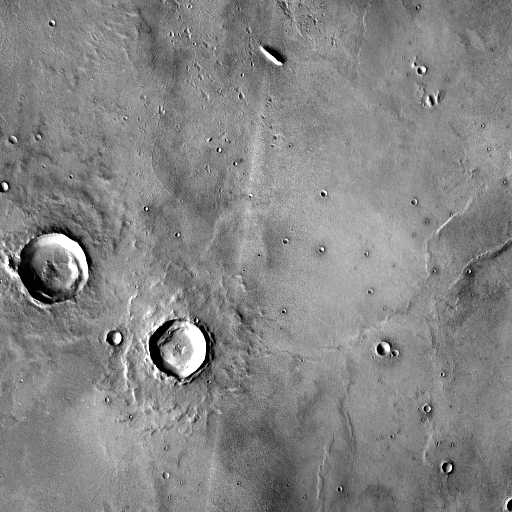
Crater classes present: Background, Other, Layered, Secondary